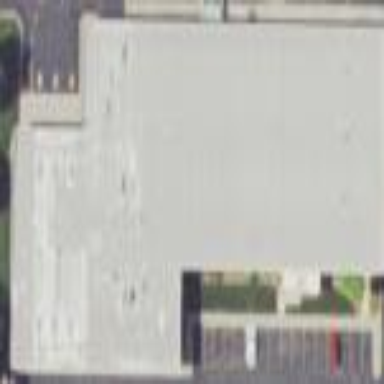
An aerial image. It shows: Commercial building.